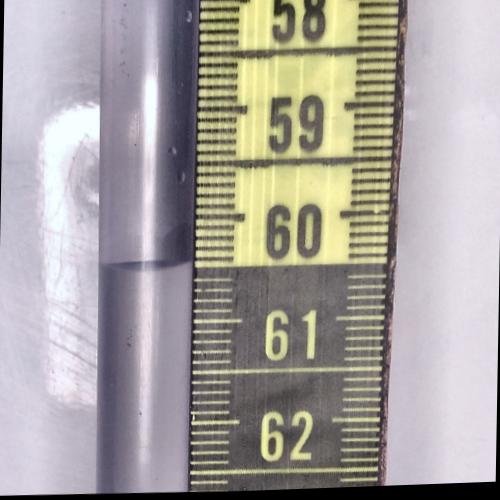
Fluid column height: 60.4 cm